Question: I'm using irssi in one pane and <URL> in the other, and whenever I'm in the irssi pane, the nicklist pane is dimmed:

How do I stop the inactive pane from dimming?
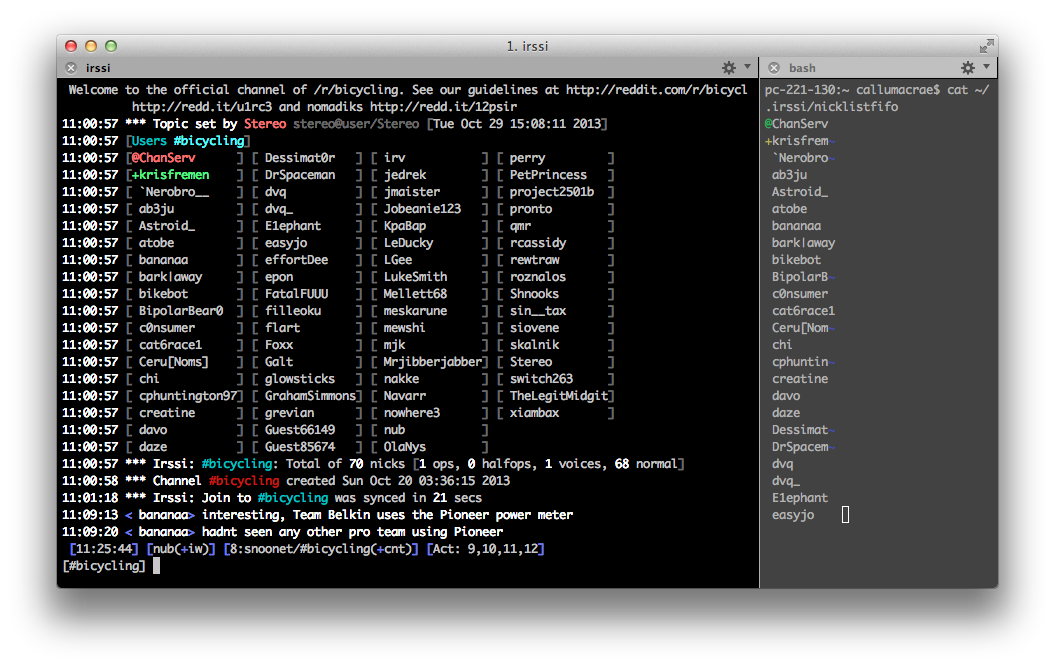
Answer: On newer versions of iTerm2 (Build 3.3.2+ for me), unchecking the following setting solved this:
> Preferences(,) -> Appearance -> Dimming
Then uncheck the first option:
> "Dim inactive split panes"
<URL>